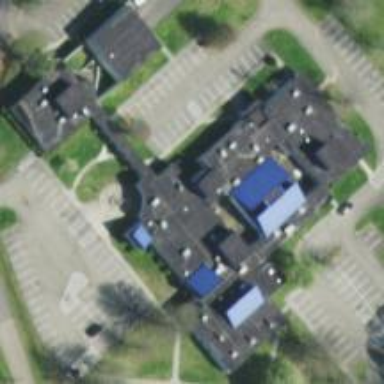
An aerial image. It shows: College building.